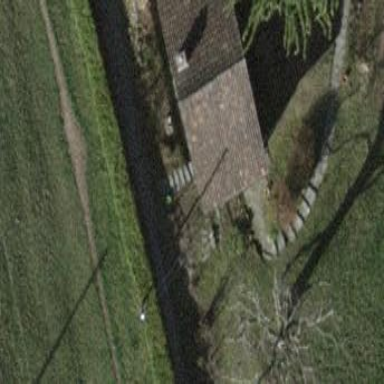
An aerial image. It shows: Detached building with gabled roof.